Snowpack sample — Loveland Pass, Silver Plume, Colorado, USA (2/11/26, 12:00 PM MST)
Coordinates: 39.663, -105.886
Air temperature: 35 °F
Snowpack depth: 82 cm
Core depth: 10 cm
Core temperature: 15.8 °F
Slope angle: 13°, slope face: 12°
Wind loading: high
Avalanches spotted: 1
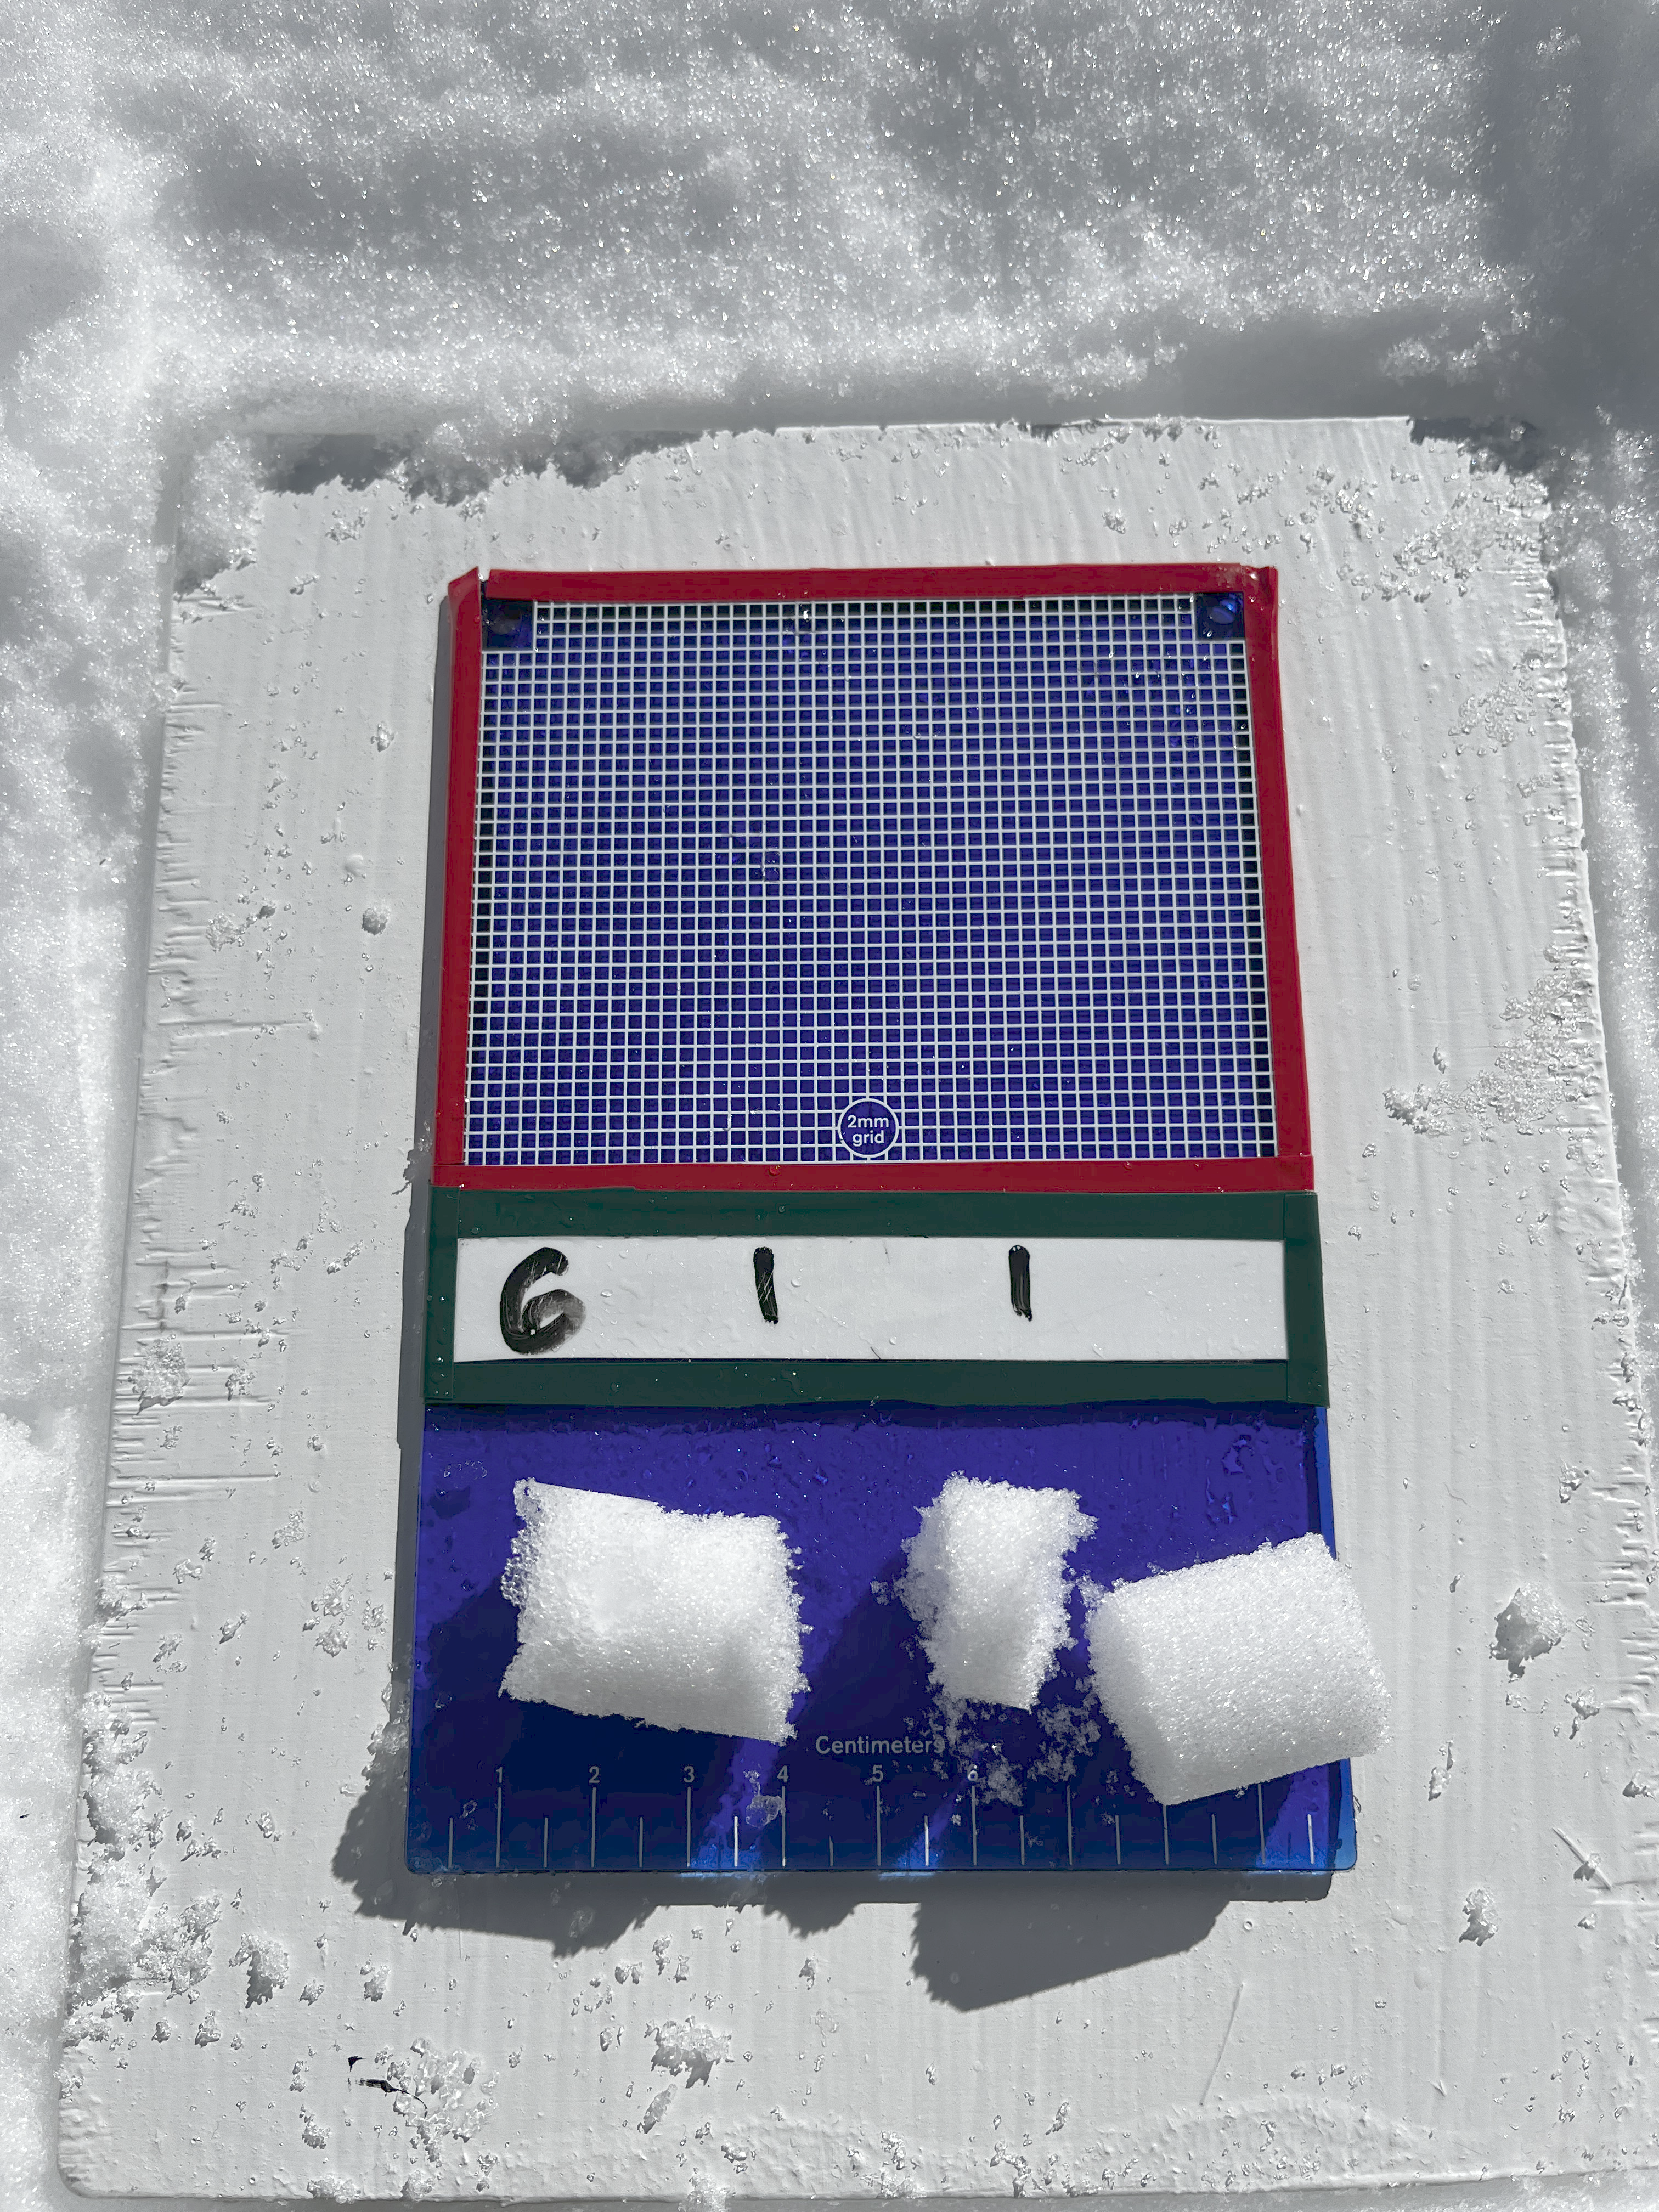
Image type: crystal_card
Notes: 1 small avalanche spotted on the north side of the bowl, lots of wind loading